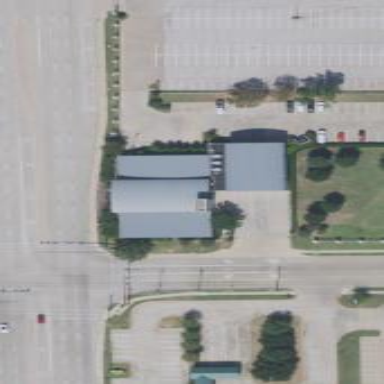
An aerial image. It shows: Fire station building.